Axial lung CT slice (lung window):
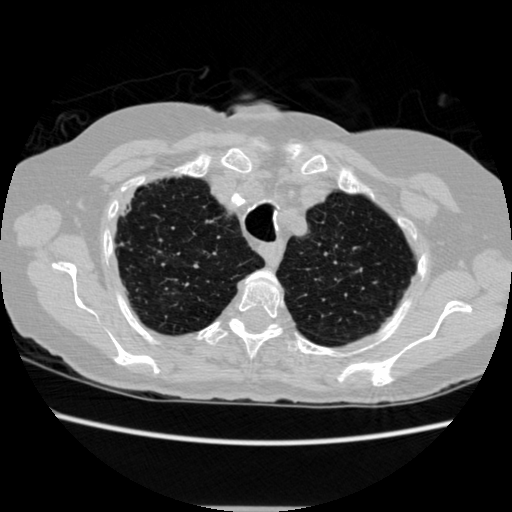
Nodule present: no